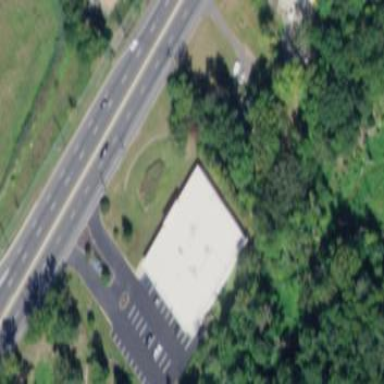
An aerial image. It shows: Building with furniture shop.